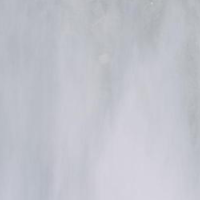
EUNIS habitat code: 48
Species observed at this site:
Saxifraga aizoides
Erinus alpinus
Pyrrhocorax graculus
Adenostyles alpina
Epipactis atrorubens